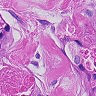
Metastatic tissue present: yes